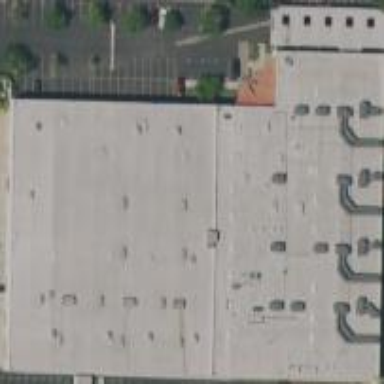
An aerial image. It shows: Commercial building.